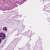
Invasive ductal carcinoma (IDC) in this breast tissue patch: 0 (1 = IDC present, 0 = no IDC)